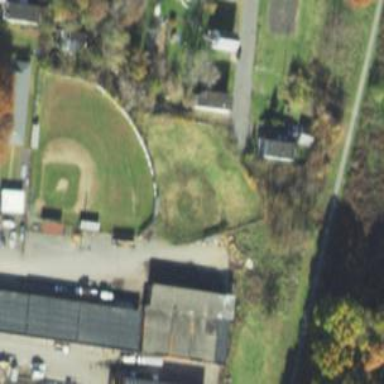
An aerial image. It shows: Baseball pitch for leisure land activities.